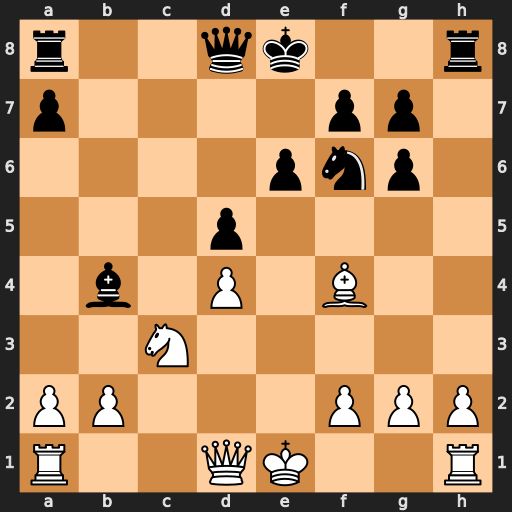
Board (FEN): r2qk2r/p4pp1/4pnp1/3p4/1b1P1B2/2N5/PP3PPP/R2QK2R
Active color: w
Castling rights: KQkq
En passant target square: -
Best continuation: Qa4+ Kf8 Qxb4+